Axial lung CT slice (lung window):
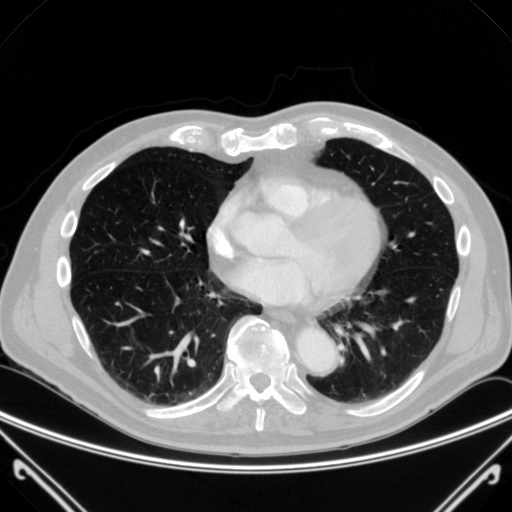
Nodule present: no